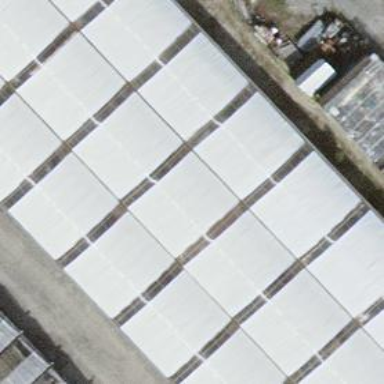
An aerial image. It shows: Greenhouse.